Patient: sex F, age 82
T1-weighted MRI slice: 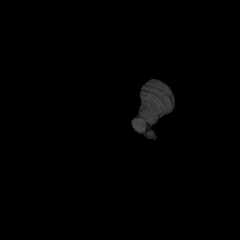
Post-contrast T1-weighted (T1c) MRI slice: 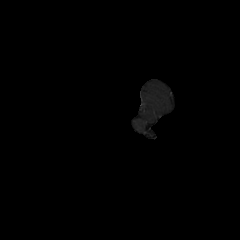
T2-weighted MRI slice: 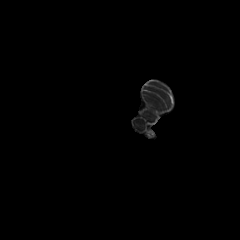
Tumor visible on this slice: no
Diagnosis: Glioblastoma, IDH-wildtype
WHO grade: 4